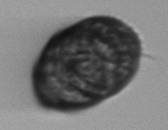
Label: Margalefidinium